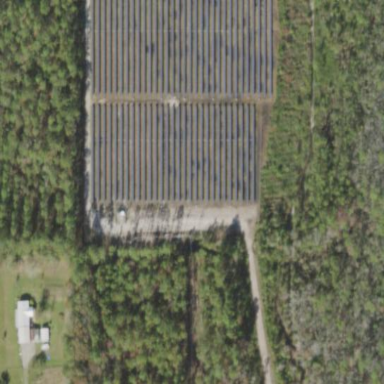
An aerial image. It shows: Solar power plant utilizing photovoltaic technology to produce electricity.